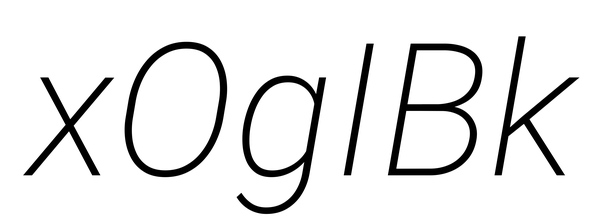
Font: Roboto-Italic_ExtraLight_Italic